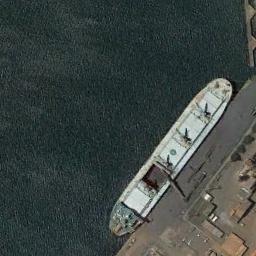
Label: ship